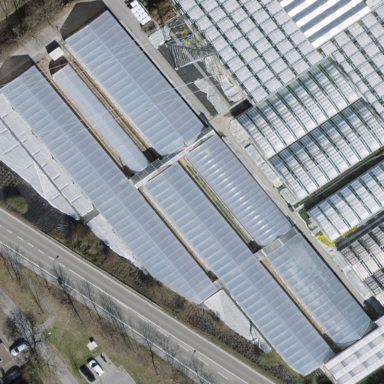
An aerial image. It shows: Greenhouse.